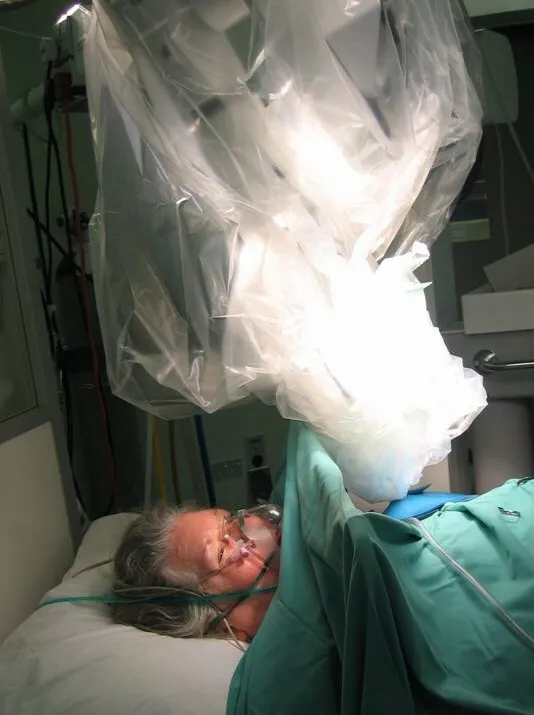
The patient (eyes open) and the Intrabeam device. The breast is covered with lead shield (blue). [the patient has given explicit permission for this photograph to be published].
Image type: medical_photograph (other_medical_photograph)